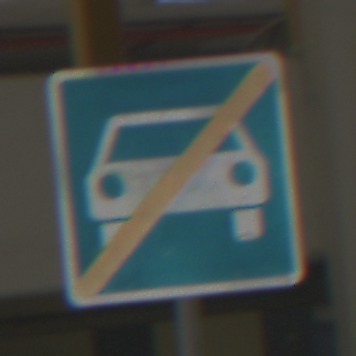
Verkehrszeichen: EndeKraftfahrstrasse
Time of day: Midday
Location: Roofed (Urban)
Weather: Overcast
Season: NotSpecified
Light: Artificial